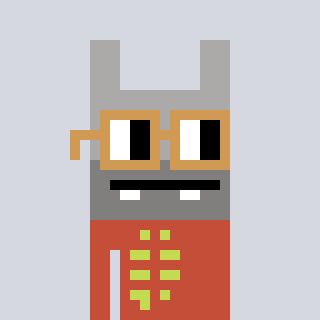
a pixel art character with square brown glasses, a rabbit-shaped head and a rust-colored body on a cool background